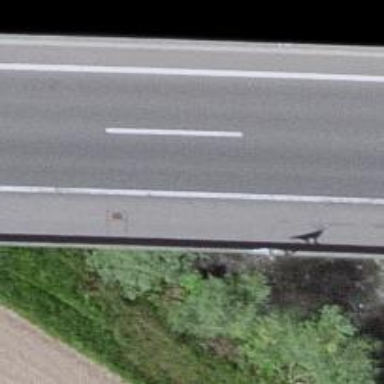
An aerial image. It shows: Motorway bridge with asphalt surface.